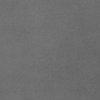
Label: dusty